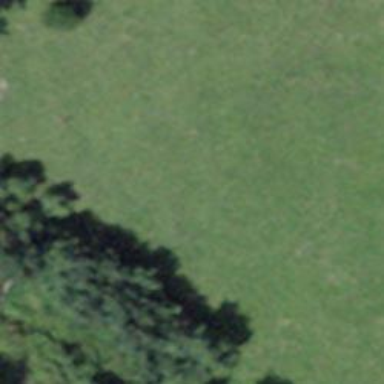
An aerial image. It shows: Beautiful meadow.